Platform: macOS
Application: Arc Browser
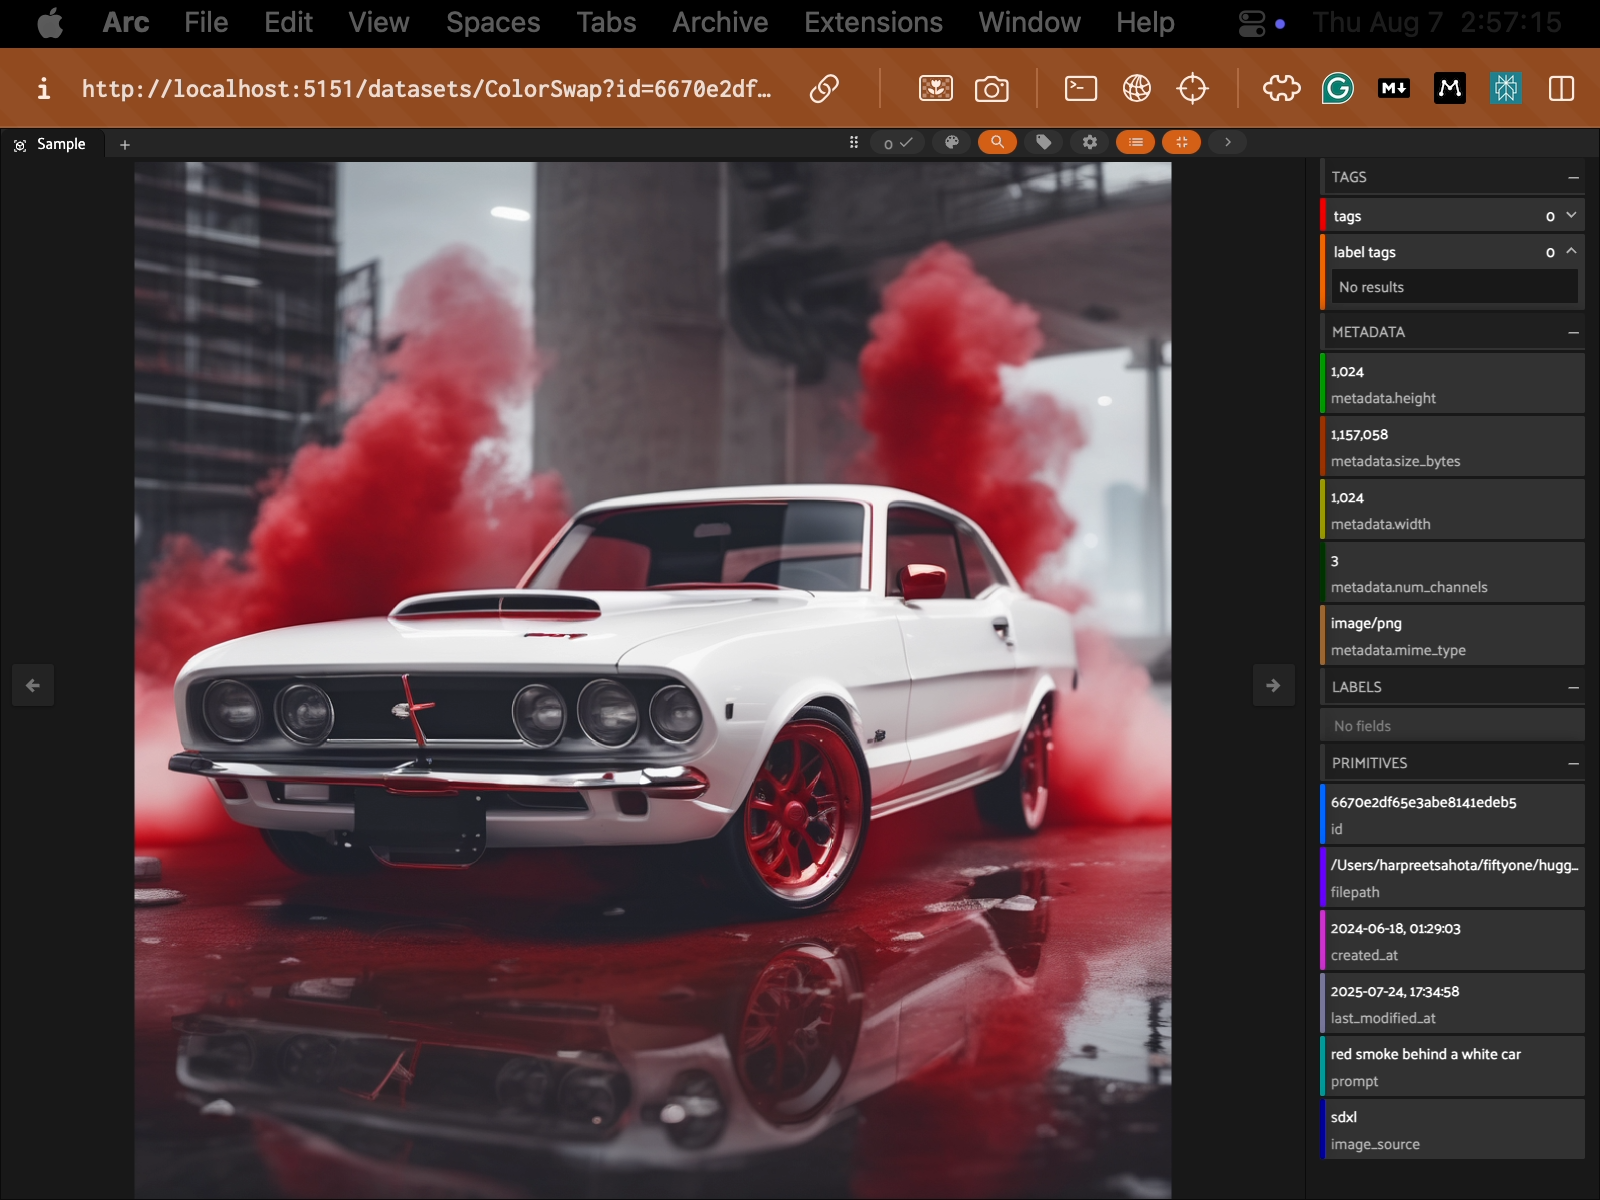
task_description: Hide available filter options for the label tags field in the sidebar of the sample modal
action_type: click
element_info: Icon
steps_since_start: 1